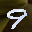
Label: 9